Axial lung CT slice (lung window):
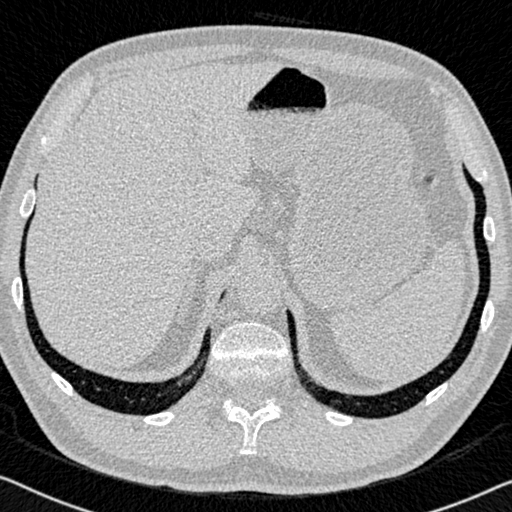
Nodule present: no